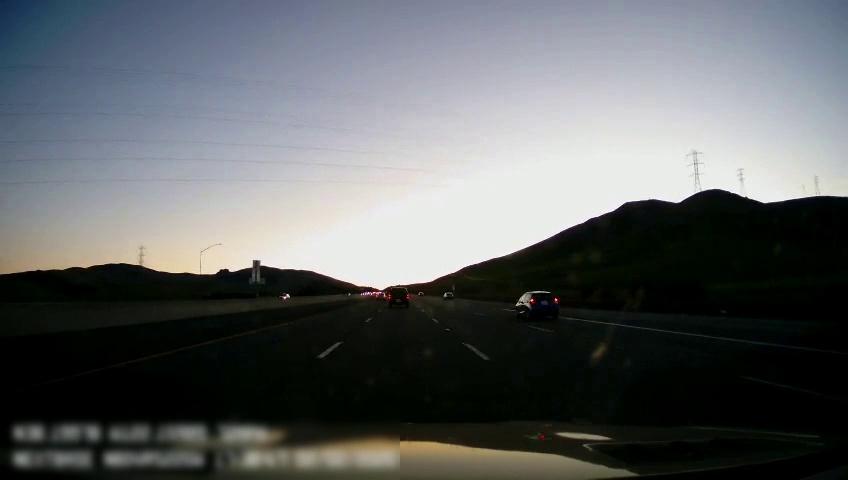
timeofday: Day
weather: Sunny
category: Drivable Space
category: Vehicles | Car
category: Vehicles | SUV
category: Vehicles | Car
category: Vehicles | SUV
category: Vehicles | Car
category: Lanes | Alternate Lane
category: Lanes | Current Lane
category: Lanes | Current Lane
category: Lanes | Alternate Lane
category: Lanes | Alternate Lane